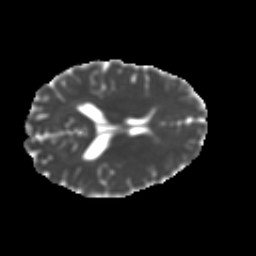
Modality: MD
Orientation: axial
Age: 16
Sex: female
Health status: ill
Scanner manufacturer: ge
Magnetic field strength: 3 T
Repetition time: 6.752 s
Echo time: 0.079 s